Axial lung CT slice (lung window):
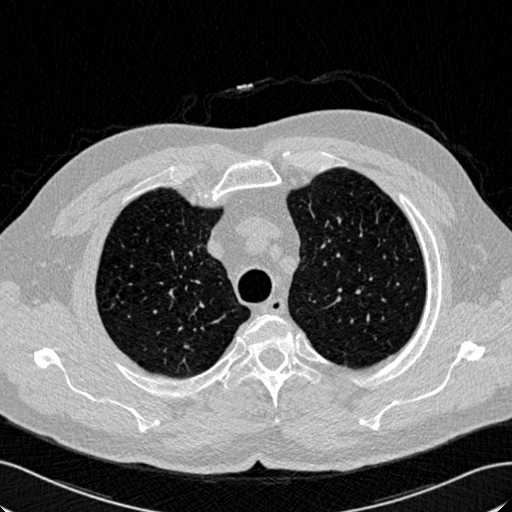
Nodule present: no